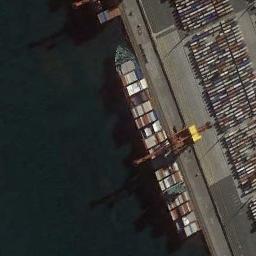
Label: ship